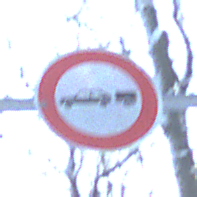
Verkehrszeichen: VerbotPersonenkraftwagenMitAnhaenger
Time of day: MorningAfternoon
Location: Outdoor (Nature)
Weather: Clear
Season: Winter
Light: Natural